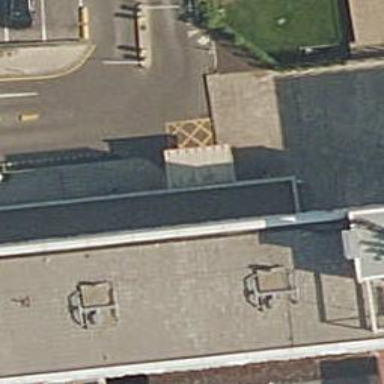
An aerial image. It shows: Entrance designated for emergency wards.